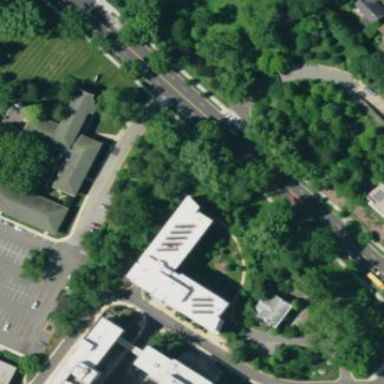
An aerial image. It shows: Dormitory building.